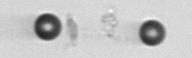
Label: bead